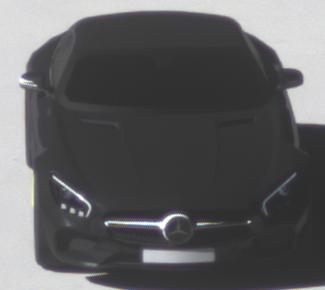
Make: Mercedes-Benz
Model: AMG GT Coupé
Detailed model: AMG GT (190) Coupé
Model produced from: 2014/10
Model produced until: 2017/01
Doors: 2
Color: black
Road condition: dry road
Daytime: morning or afternoon
Contrast: high contrast